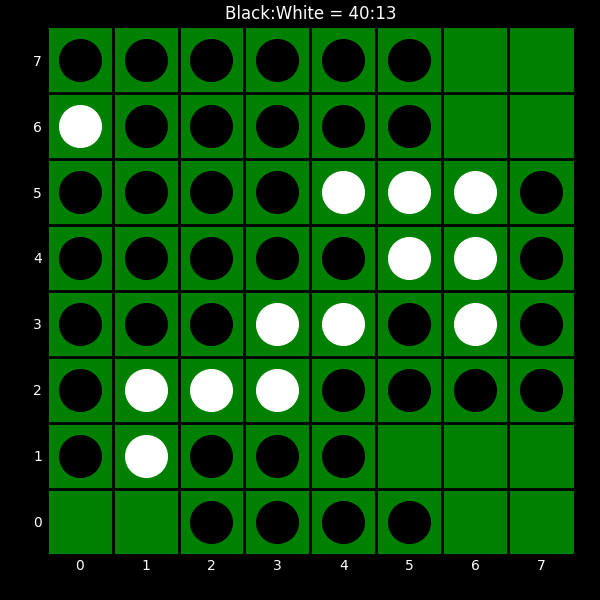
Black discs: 40
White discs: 13